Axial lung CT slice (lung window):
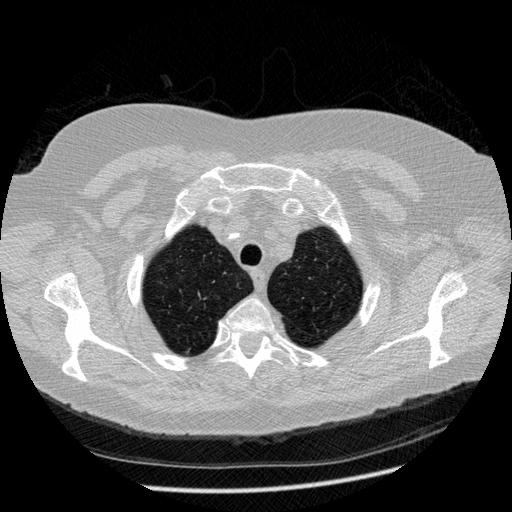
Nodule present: no